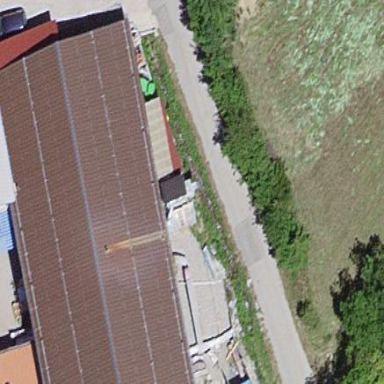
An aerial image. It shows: Industrial building.